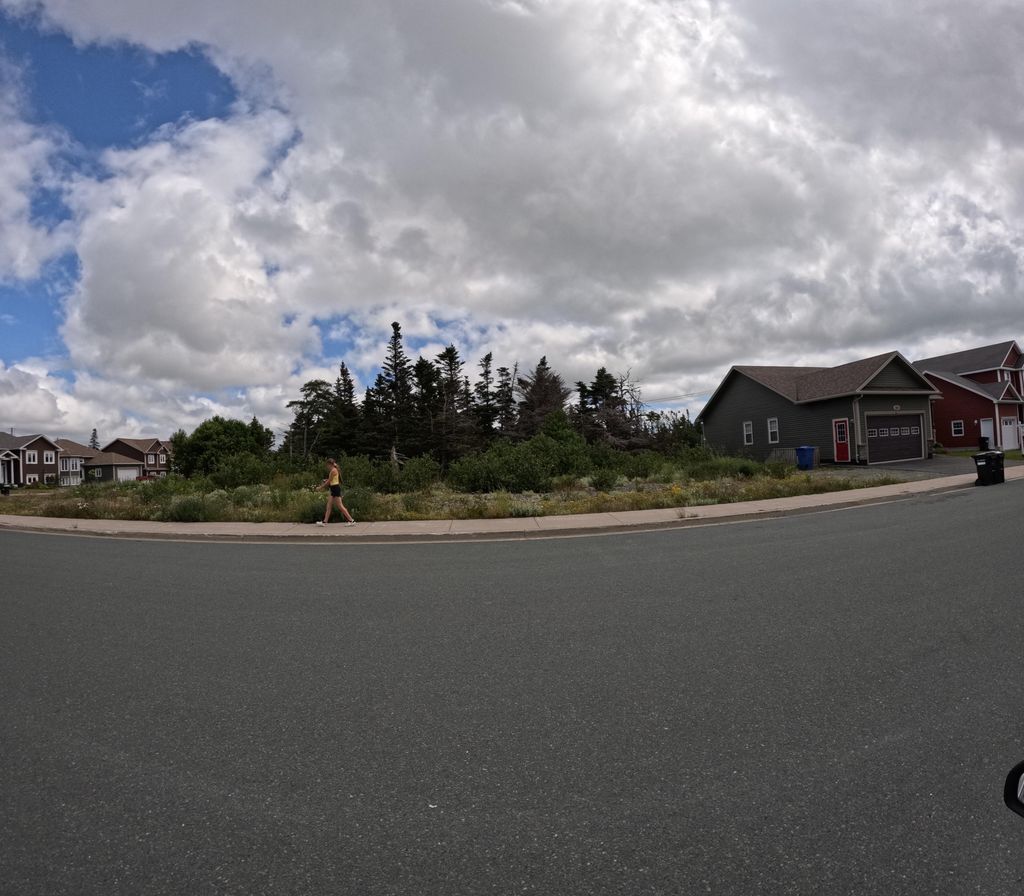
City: st_johns